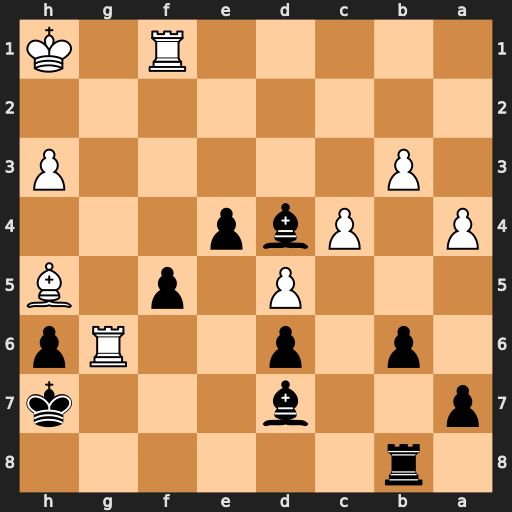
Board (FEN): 1r6/p2b3k/1p1p2Rp/3P1p1B/P1Pbp3/1P5P/8/5R1K
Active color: b
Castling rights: -
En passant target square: -
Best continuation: Be8 Re6 Bxh5